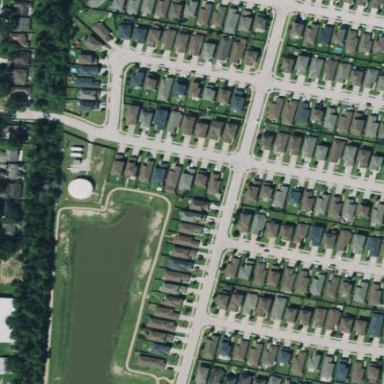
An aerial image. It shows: Residential neighbourhood.